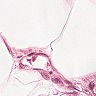
Metastatic tissue present: no